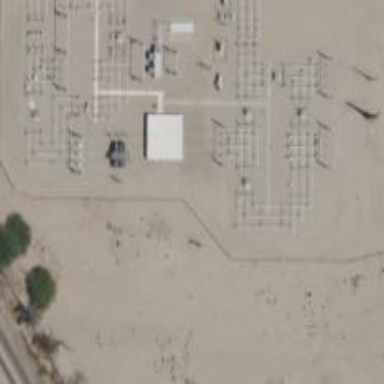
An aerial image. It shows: Switch used for power control.